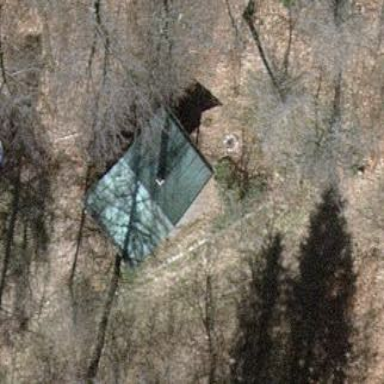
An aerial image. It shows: Cabin with gabled roof oriented across.